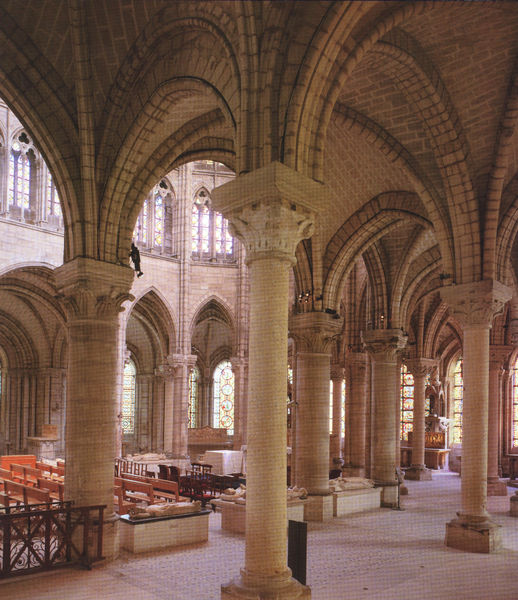
Titel: Saint Denis (Chorumgang)
Standort: Saint Denis
Institution: Abteikirche
Schlagwörter: gott, kämpfer, schatten, weiß, ocker, braun, bunt, fenster, frankreich, glas, grau, hell, holz, licht, marmor, orange, paris, pfeiler, stühle, säule, säulen, tisch, beige, alt, architektur, sockel, spitze, stein, steine, innenraum, gitter, kirche, sonne, boden, gotik, schiffe, liegen, lehne, bogen, fußboden, ziegel, backstein, bank, pilaster, joche, gestühl, detail, leuchter, durchgang, glatt, podest, ring, foto, photographie, bögen, gang, komposit, umgang, gewölbe, helligkeit, kloster, dom, tageslicht, mauerwerk, rippen, fliesen, mosaik, bleiglas, altar, arkaden, bänke, kapitelle, kathedrale, kapitell, photo, kreuzrippen, kreuzrippengewölbe, voluten, sandstein, bündelpfeiler, dienste, dreischiffig, farbfoto, glasfenster, gotisch, kreuzgewölbe, kreuzgrat, rippengewölbe, seitenschiff, spitzbogen, spitzbögen, triforium, grab, jesus, gräber, apsis, kirchenraum, gottesdienst, romanik, chor, korinth, basis, korinthisch, schaft, sakral, bau, verzierungen, strebe, kapitel, lisenen, arkanthus, korintisch, schäfte, romanisch, kämpferplatte, chorumgang, gotteshaus, sitzreihen, taufbecken, pilater, kirchenbau, halsring, biforium, denis, köln, gurtbögen, chorgestühl, katholisch, bege, ganz, gebäide, buntglasfenster, frühgotik, st. denis, rundpfeiler, pedes, altars, diaphanie, durchlichtung, gründungsbau, ile france, jantzen, sanctuarium, st denis, e, tabanakel, gewölbe_romanik, laon, gethic, bage, taufbrunnen